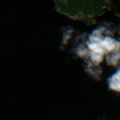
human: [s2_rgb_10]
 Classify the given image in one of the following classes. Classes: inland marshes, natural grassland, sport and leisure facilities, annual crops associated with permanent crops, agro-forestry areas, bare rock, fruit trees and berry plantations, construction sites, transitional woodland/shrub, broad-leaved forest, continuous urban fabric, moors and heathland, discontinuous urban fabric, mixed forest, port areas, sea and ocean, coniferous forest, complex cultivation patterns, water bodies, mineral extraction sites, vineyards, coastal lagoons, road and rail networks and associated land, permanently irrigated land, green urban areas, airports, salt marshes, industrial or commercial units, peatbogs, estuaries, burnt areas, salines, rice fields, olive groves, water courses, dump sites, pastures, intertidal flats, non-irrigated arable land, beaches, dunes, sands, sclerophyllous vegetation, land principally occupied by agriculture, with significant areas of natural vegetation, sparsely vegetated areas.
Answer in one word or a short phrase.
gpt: coniferous forest, water bodies